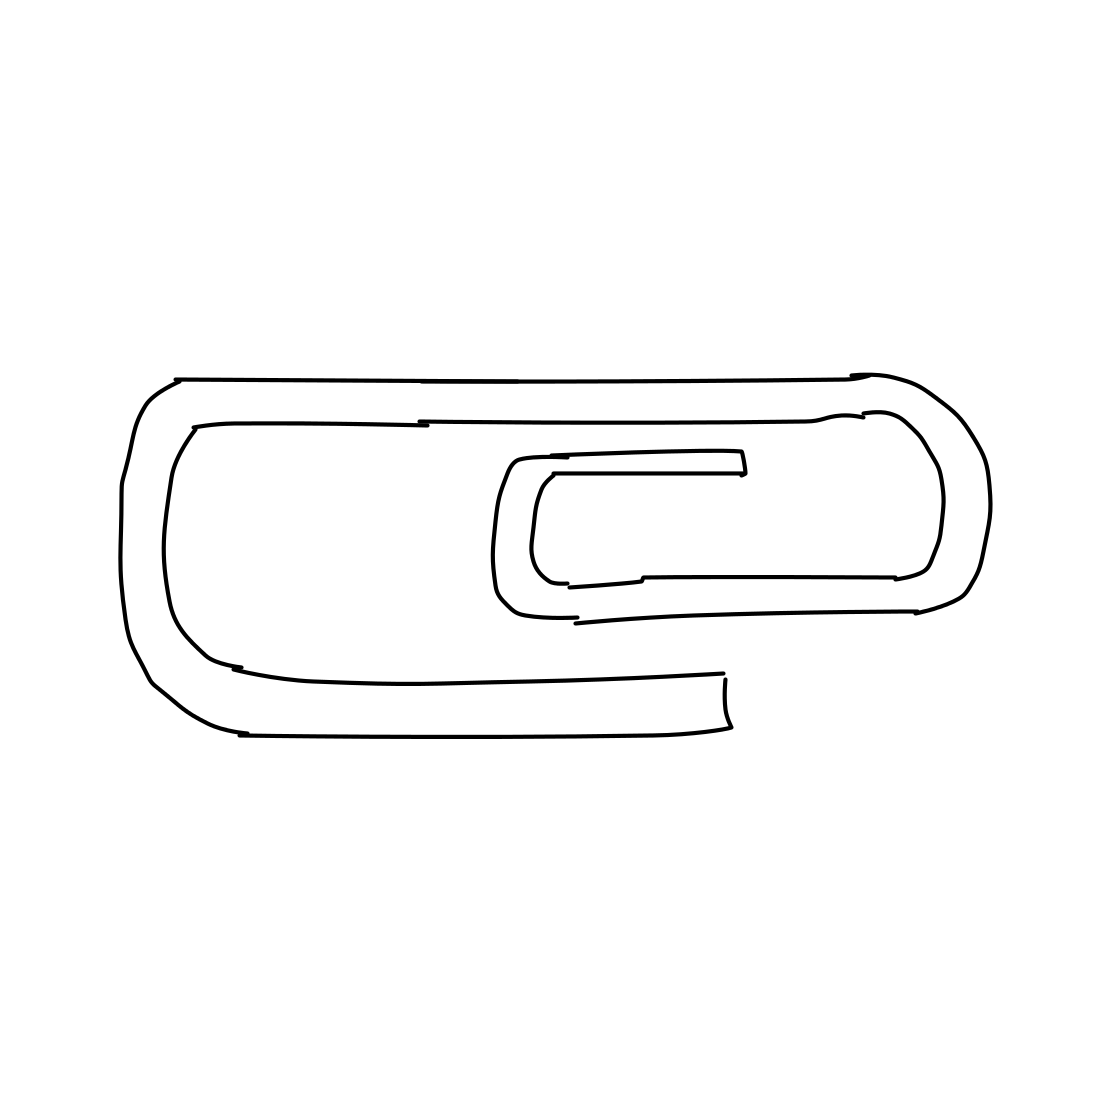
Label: paper clip